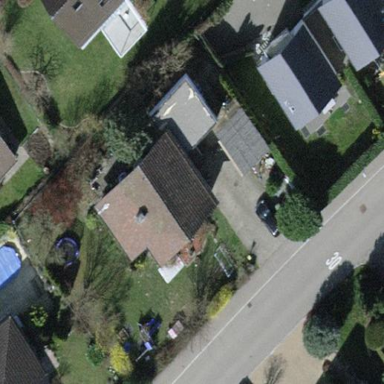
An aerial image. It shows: Detached building.